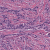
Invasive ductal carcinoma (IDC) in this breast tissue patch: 1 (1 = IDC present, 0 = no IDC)